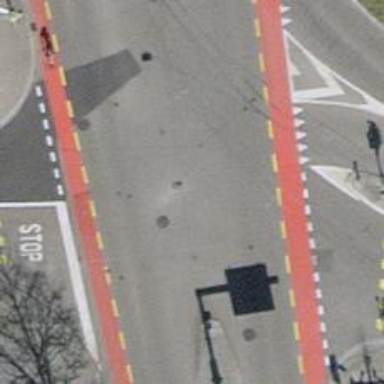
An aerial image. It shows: Road with traffic signals.